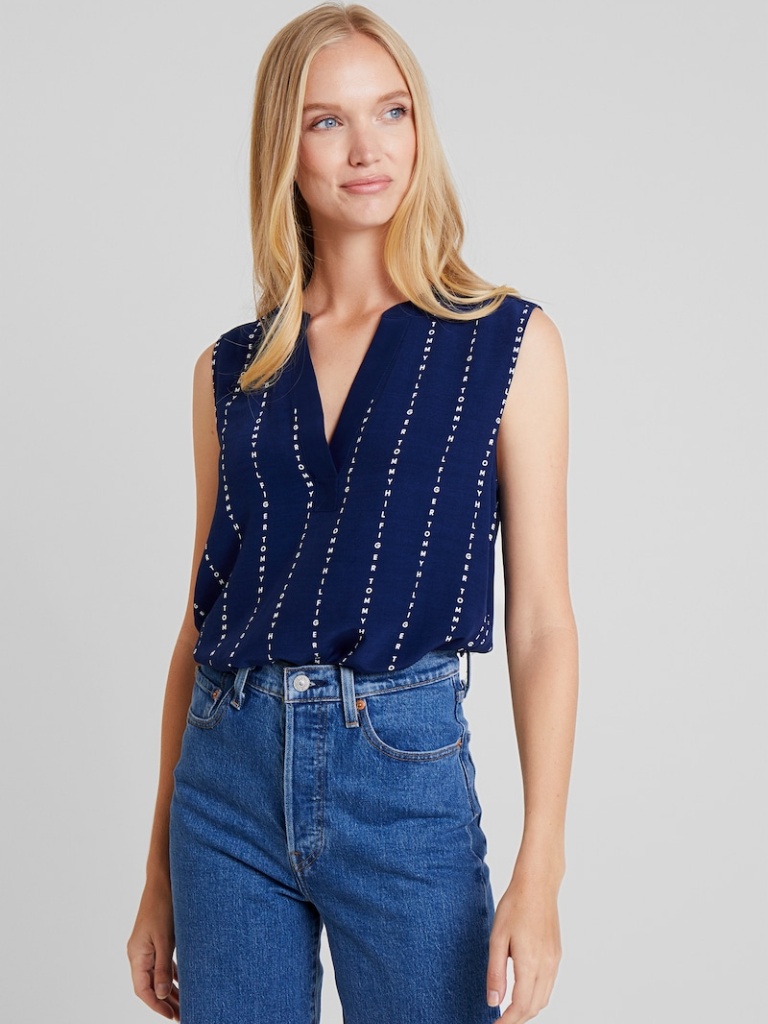
cotton relaxed sleeveless hip length French Tucked v-neck blouse